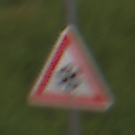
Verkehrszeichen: SchneeOderEisglaette
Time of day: Midday
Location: Outdoor (RoadRail)
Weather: PartlyCloudy
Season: NotSpecified
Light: Natural